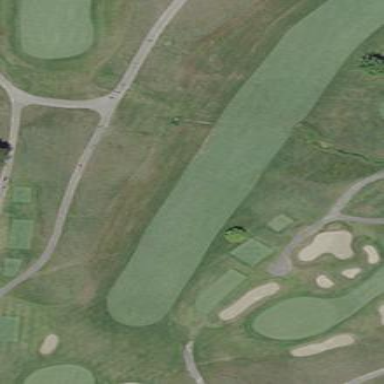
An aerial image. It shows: Rough grassy area used for golf.